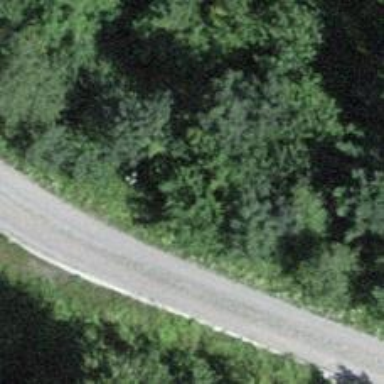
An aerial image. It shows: Culvert tunnel.